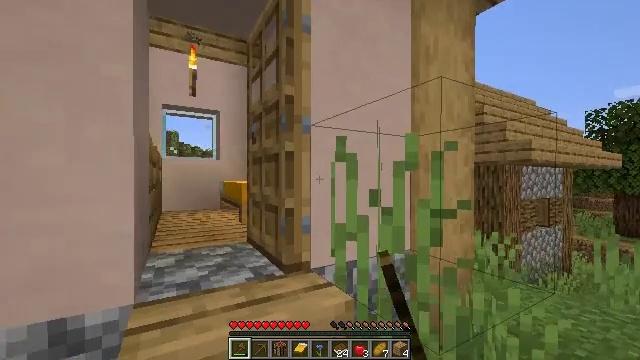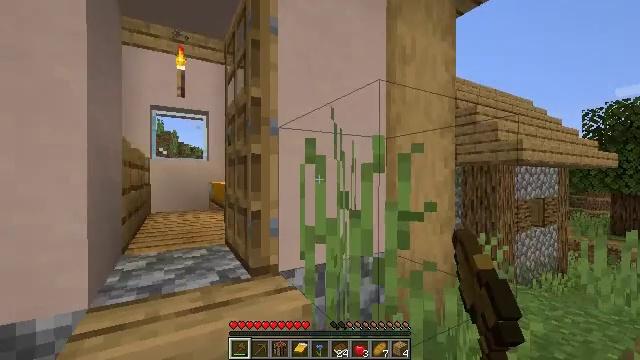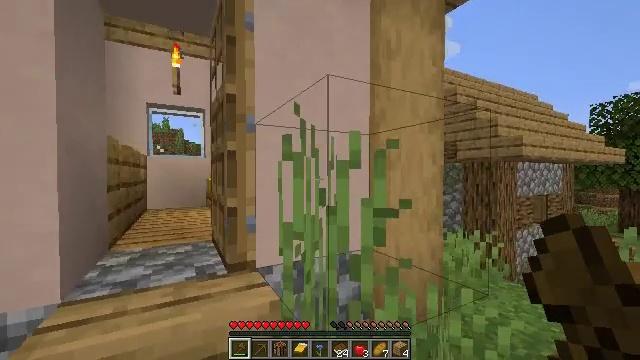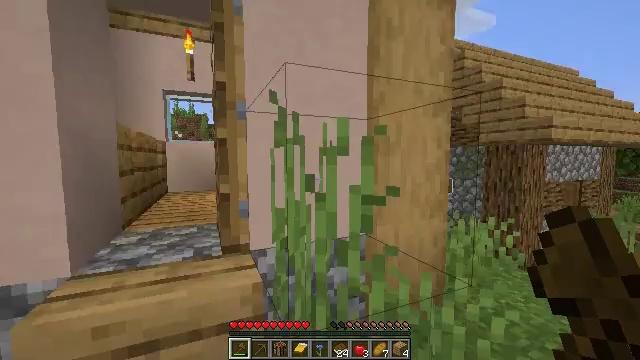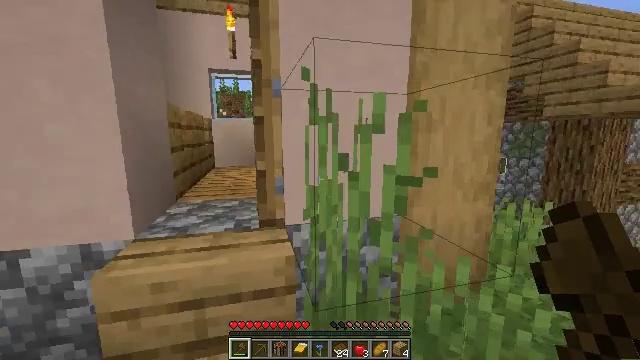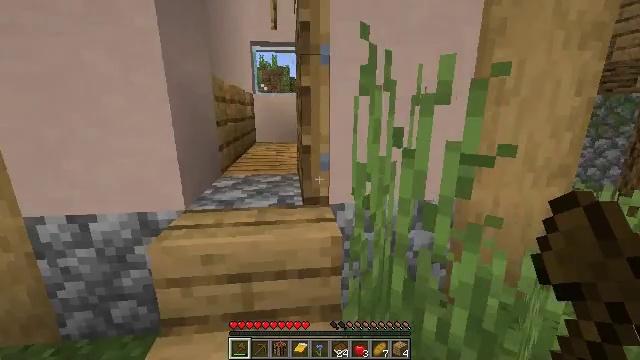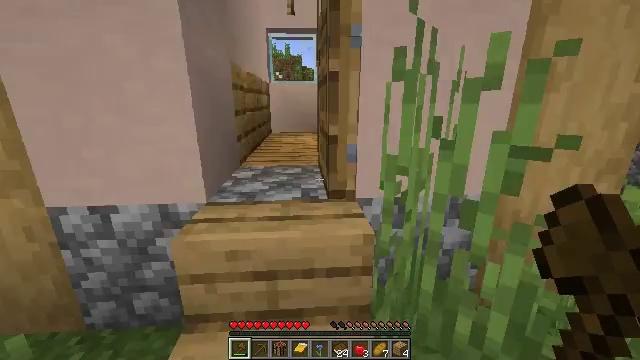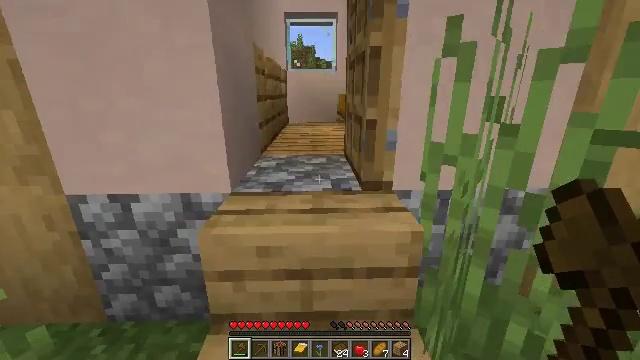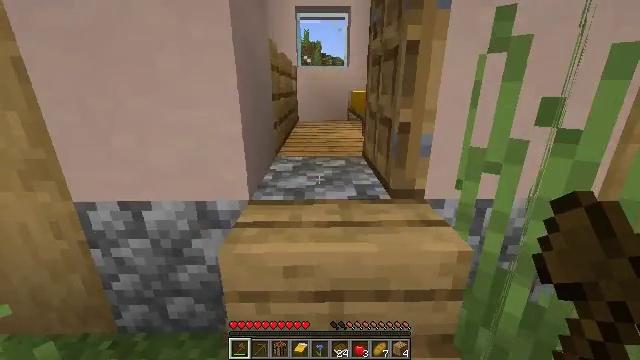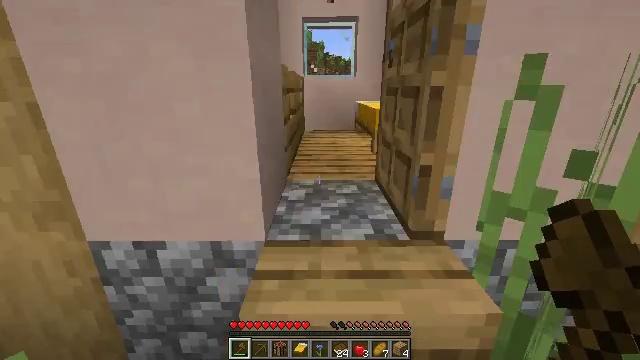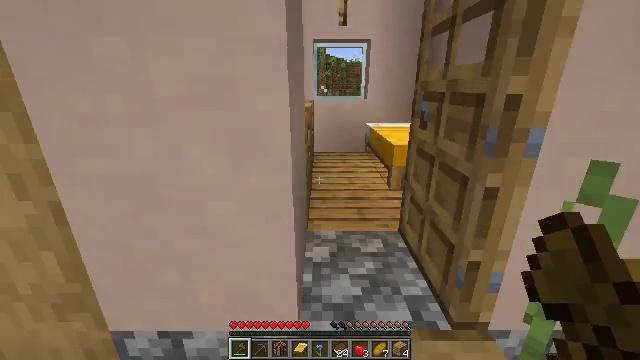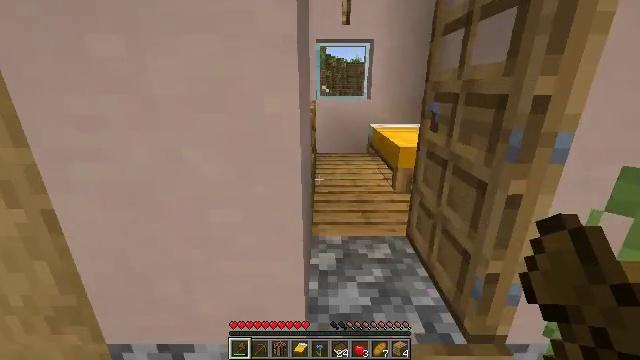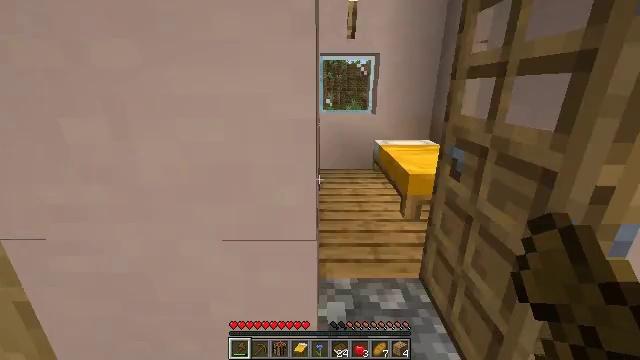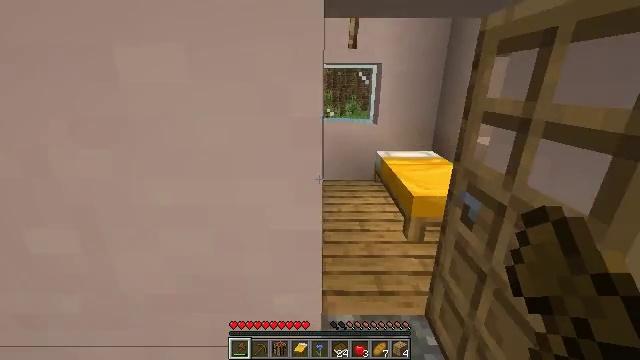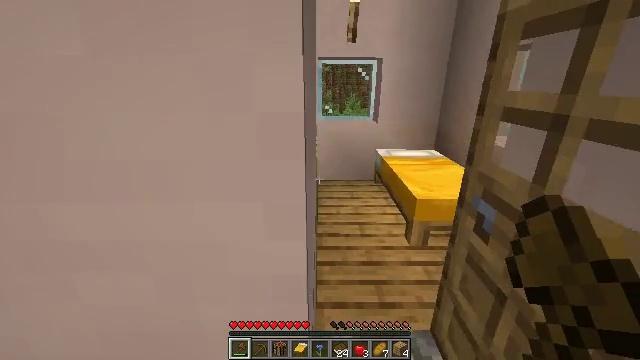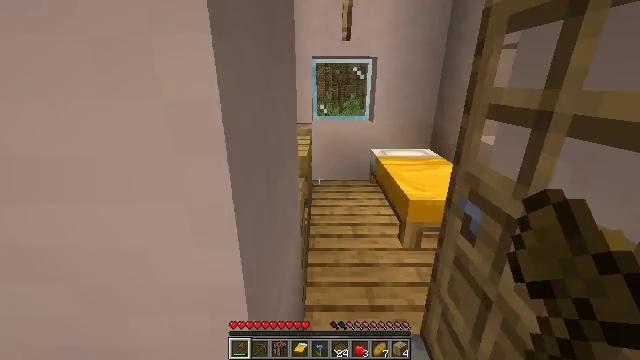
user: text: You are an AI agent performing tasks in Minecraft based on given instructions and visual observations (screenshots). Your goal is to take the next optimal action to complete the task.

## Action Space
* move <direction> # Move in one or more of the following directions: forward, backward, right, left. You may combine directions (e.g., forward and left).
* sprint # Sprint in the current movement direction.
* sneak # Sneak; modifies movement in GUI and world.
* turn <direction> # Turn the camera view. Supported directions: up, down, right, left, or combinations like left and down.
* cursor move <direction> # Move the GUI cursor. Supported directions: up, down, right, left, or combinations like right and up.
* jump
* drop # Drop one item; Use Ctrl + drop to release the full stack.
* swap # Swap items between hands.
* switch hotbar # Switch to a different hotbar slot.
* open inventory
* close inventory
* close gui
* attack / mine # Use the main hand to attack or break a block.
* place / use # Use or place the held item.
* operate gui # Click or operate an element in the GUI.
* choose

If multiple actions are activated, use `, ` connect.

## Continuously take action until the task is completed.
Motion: motion action
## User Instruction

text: Mine a hay block from the field.
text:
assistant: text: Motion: move right
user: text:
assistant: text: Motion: move right, turn left
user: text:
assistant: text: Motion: turn left and down
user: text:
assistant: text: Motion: move forward and move left, turn left and down
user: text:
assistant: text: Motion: move forward and move left, turn left and down
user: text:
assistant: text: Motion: move forward and move left, turn left and down
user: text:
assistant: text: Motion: move forward and move left, turn left and down
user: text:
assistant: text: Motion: move forward and move left, turn left
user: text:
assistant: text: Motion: move forward and move left
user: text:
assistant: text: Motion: move forward and move left
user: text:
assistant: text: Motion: move forward
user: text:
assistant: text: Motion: move forward
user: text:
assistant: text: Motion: move forward, turn down
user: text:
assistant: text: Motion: move forward and move right
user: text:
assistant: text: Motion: move forward and move right
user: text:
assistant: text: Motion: move forward and move right, turn down
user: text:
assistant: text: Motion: move forward and move right, turn down
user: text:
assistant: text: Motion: move forward and move right, turn down
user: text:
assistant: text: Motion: move forward and move right
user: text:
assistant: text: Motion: move forward and move right
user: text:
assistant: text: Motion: move forward and move left, turn right and down
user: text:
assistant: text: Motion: move forward and move left, turn down
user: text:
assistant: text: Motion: move forward and move left, turn right
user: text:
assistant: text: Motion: move left, turn right and down
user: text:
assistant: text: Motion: turn right and down
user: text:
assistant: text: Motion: turn right and down
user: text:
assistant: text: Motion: turn right and down
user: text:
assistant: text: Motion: turn right and up
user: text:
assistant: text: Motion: turn right
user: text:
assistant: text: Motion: no_op